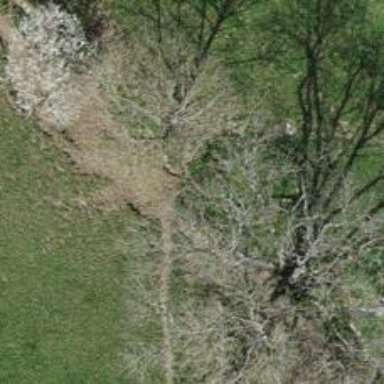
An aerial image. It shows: Beautiful tree in nature.